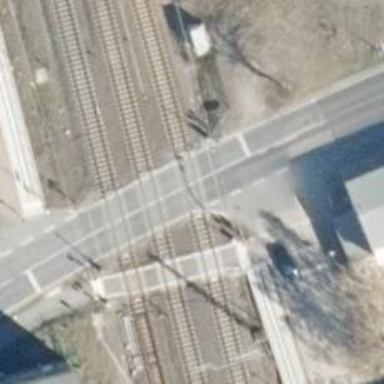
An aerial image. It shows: Railway level crossing.